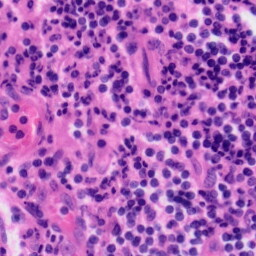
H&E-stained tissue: Tonsil